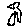
Label: bird